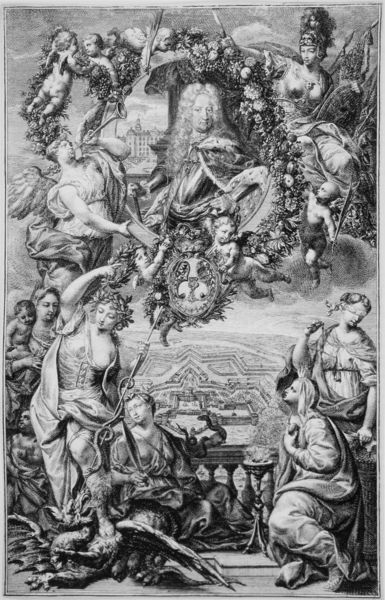
Titel: Verherrlichung des Kurfürsten Karl Philipp mit der Ansicht der Mannheimer Residenz aus der Vogelschau und der Sommerresidenz in Schwetzingen
Standort: Mannheim
Institution: Reiß-Engelhorn Museen
Schlagwörter: gott, himmel, mann, vogel, weiß, frauen, landschaft, menschen, stadt, blumen, brust, frankreich, frau, grau, hintergrund, kleid, männer, schwarz, zeichnung, blick, gebäude, haus, park, parkanlage, schloss, tier, ornament, barock, bildnis, porträt, häuser, brüstung, sitzend, stehend, gewänder, kind, girlande, kinder, engel, früchte, garten, putte, putto, perücke, balkon, papier, grafik, graphik, baby, figuren, church, kaiser, king, könig, palace, people, women, black, gray, grey, portrait, woman, symmetrie, charles, flowers, print, geländer, unscharf, foto, stadtansicht, blind, medaillon, palast, balustrade, schweben, festung, symmetrisch, druck, schwarzweiss, druckgrafik, radierung, stich, illustration, schwert, schlange, helm, herrscher, beten, allegorie, entwurf, kranz, lorbeer, henri, girlanden, wappen, triumph, angel, angels, classical, fruit, heaven, man, sky, krieger, musen, greif, blumenkranz, huldigung, helmet, heilige, garden, view, posaune, putten, kupferstich, black and white, verbunden, reproduktion, castle, allegorien, mars, etching, putti, allegory, french, minerva, verzierungen, drachen, drache, wings, details, ludwig, children, cherub, cherubs, person, augenbinde, justitia, clothes, garland, wreath, versaille, balluster, trompete, voll, stifter, engraving, religion, floral, god, louis, lithograph, fülle, viktoria, sonnenkönig, clothing, mannheim, goddesses, gloria, preücke, serpent, snake, herzoh, idealstadt, olebrun, schongauer, wig, lorber, queen, dense, brist, versailles, holzschnitt, augen verbunden, preisgau, geläner, infants, cartouche, blindfold, engel könig, roi, wreaths, garlands, louis xvi, newton, garten fürst, crst, lmenschen, rosses, chlothing, jnflkjn, vnjlnger, nrklgr, rnklgn, gnkrk, gnrklg, gnkrlmg, gnkrmg, göttin, ikingbr